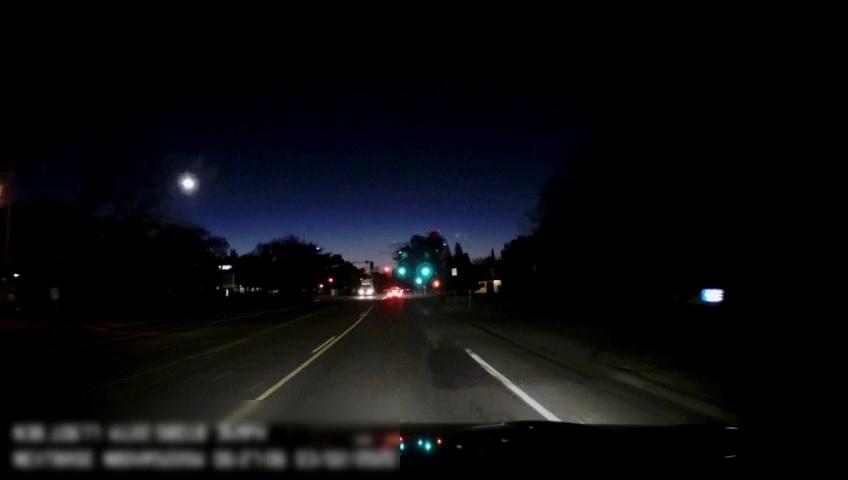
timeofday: Night
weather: Cloudy
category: Drivable Space
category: Vehicles | Truck
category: Vehicles | Car
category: Lanes | Current Lane
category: Lanes | Opposite Lane
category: Lanes | Current Lane